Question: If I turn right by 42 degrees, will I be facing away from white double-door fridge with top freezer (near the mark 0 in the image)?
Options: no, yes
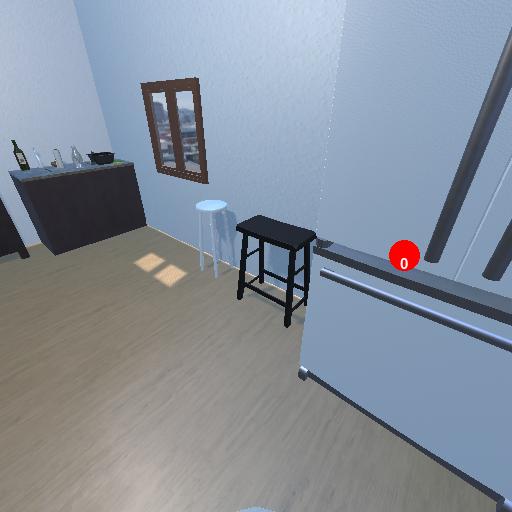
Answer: no